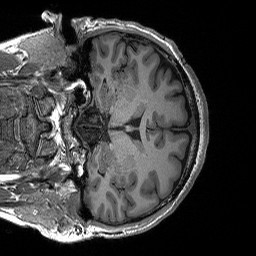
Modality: T1w
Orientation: coronal
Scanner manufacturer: siemens
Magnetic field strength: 3 T
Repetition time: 2.3 s
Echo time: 0.00294 s